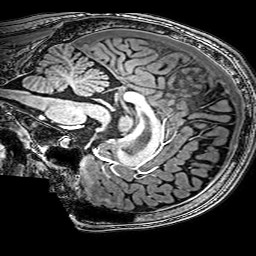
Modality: T1w
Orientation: sagittal
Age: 23
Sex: male
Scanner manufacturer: philips
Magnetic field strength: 3 T
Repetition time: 0.009 s
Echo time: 0.0035 s